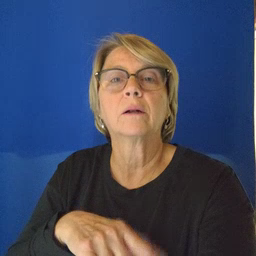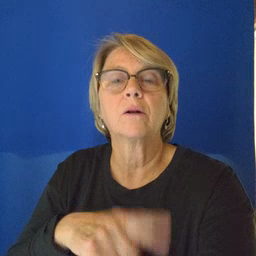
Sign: on